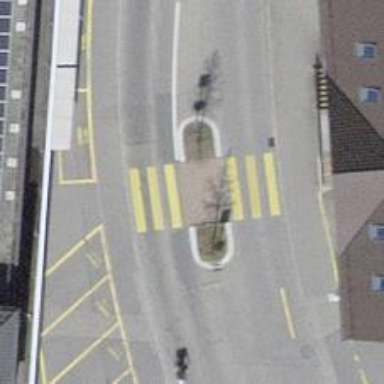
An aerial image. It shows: Uncontrolled crossing with zebra marking and island.